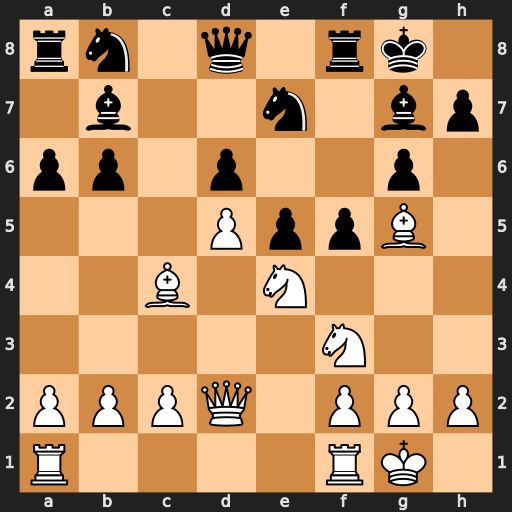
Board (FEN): rn1q1rk1/1b2n1bp/pp1p2p1/3PppB1/2B1N3/5N2/PPPQ1PPP/R4RK1
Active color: w
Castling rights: -
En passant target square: -
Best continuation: Nxd6 Qxd6 Bxe7 Qxe7 d6+